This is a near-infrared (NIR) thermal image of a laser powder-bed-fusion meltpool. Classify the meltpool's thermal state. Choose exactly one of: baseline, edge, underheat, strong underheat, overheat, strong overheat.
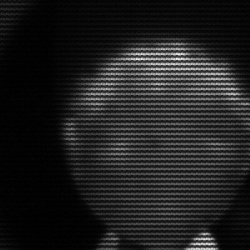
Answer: edge